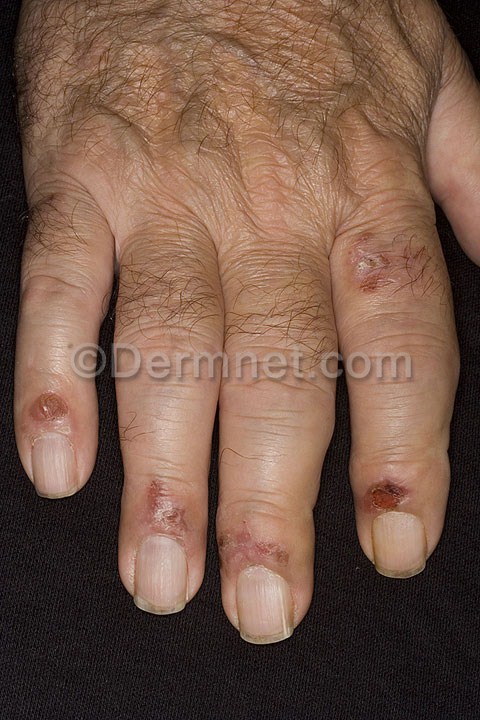
Disease: Bullous Disease Photos